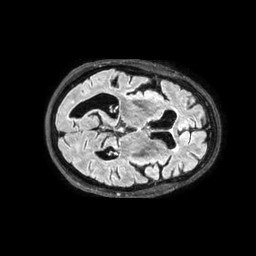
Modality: FLAIR
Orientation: axial
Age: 77
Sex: female
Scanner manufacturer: philips
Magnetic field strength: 3 T
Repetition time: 4.8 s
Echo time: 0.34 s